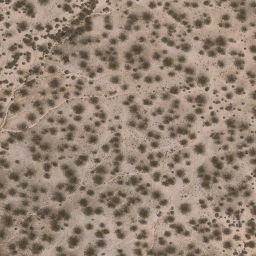
Label: chaparral